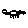
Label: cat